Aerial crown-view tile of a tropical tree (Barro Colorado Island, Panama), acquired 20250715:
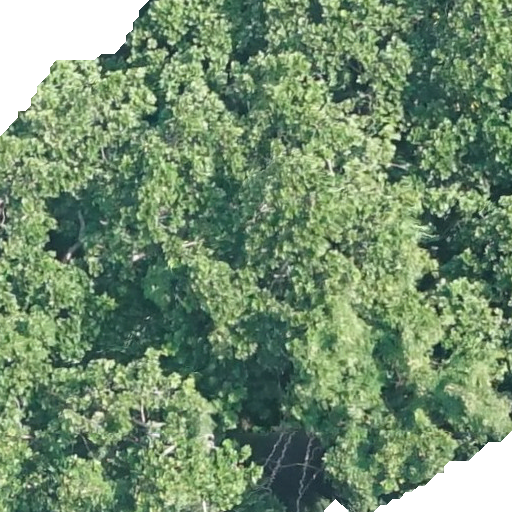
Species: Anacardium excelsum
GBIF accepted scientific name: Anacardium excelsum
Crown area: 544.913 m²